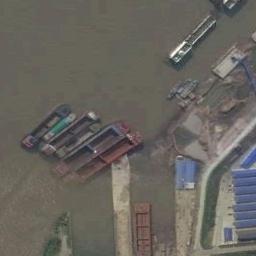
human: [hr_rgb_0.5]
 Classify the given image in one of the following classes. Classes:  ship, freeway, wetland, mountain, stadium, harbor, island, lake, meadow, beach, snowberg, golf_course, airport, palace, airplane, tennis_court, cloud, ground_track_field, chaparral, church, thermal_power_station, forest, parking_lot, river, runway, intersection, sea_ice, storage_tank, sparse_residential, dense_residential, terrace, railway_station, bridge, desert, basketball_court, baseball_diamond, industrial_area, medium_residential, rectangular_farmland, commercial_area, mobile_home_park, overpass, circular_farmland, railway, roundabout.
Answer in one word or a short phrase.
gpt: ship